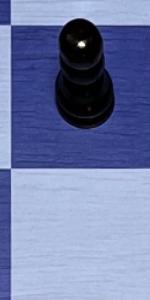
Label: Empty